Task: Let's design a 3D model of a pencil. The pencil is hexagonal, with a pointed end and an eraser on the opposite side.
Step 59:
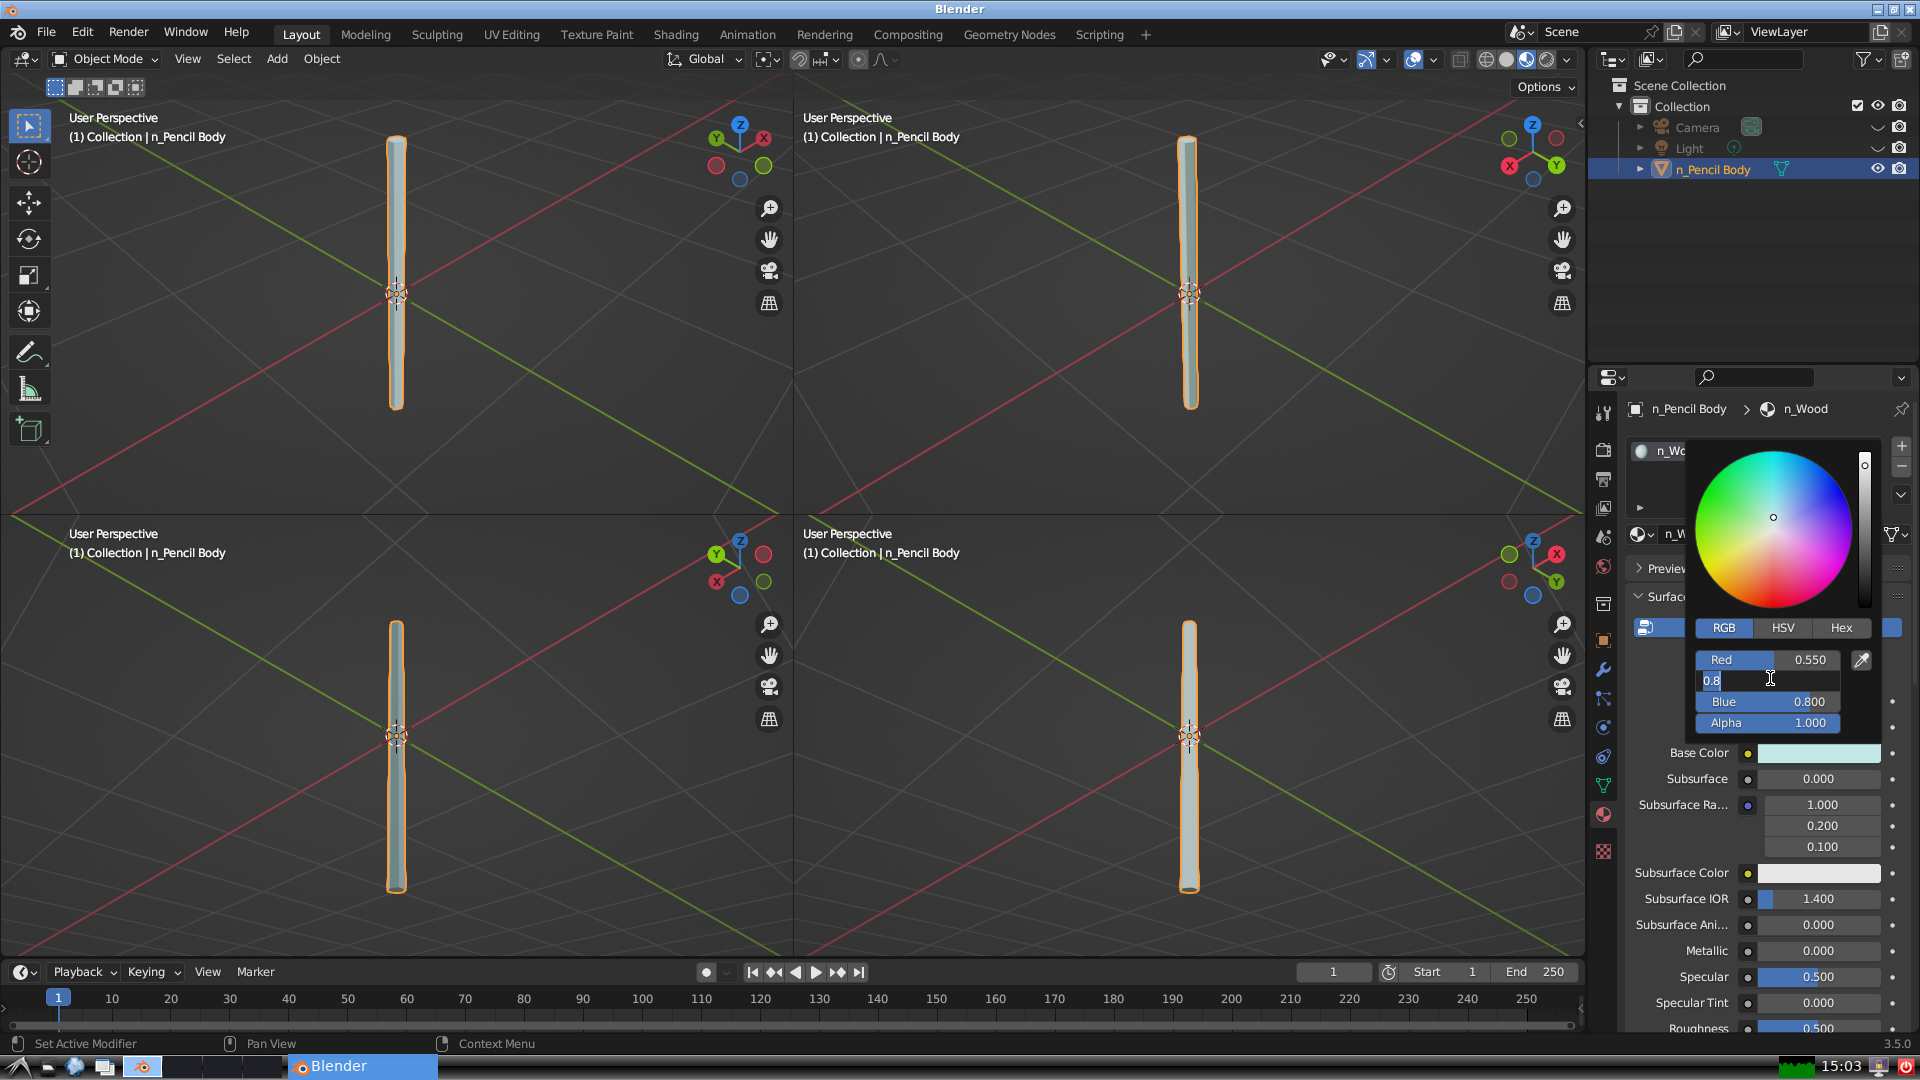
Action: input_text: 0.27